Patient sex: F
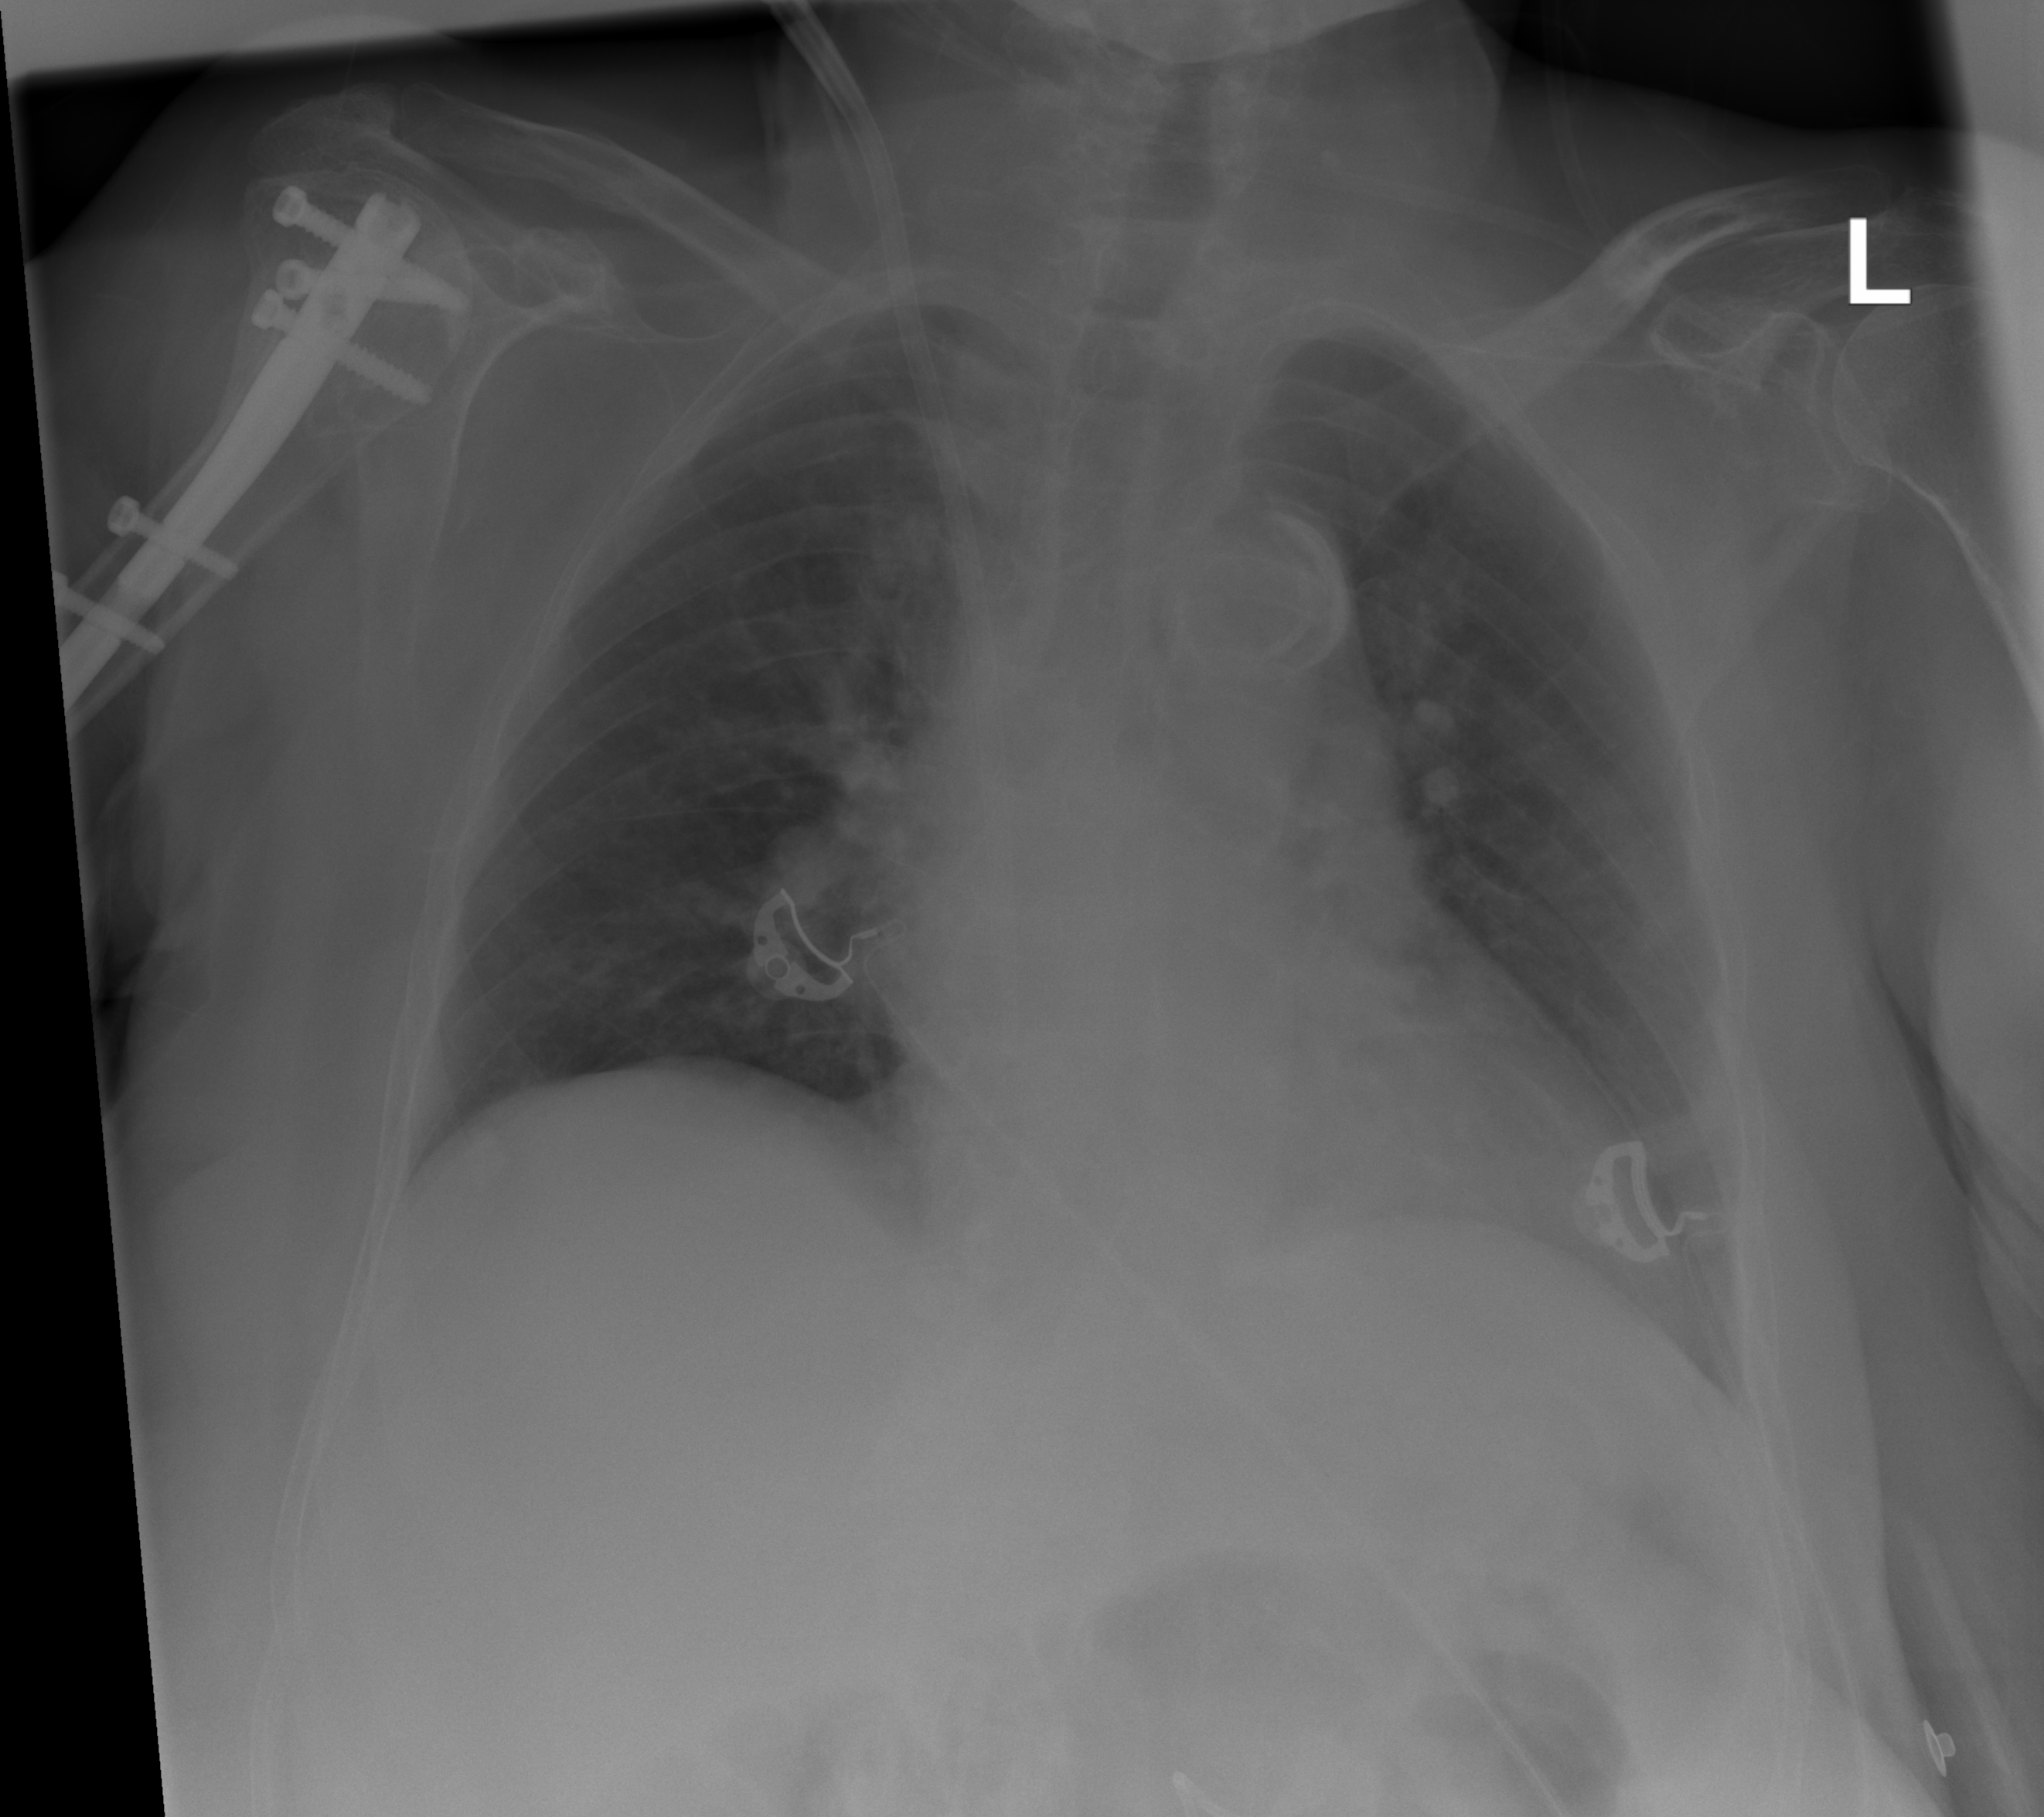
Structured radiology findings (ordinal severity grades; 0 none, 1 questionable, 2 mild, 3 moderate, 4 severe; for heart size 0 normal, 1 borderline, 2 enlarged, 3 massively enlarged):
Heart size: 2
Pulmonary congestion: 2
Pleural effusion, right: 0
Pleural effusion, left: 0
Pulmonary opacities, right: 0
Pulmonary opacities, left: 0
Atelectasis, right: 0
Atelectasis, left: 1